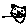
Label: cat